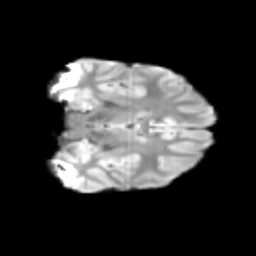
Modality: T2w
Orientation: coronal
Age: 13
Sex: male
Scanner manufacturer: siemens
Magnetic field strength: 3 T
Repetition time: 3.8 s
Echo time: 0.07 s